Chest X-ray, PA view. Patient: 36 years old, sex F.
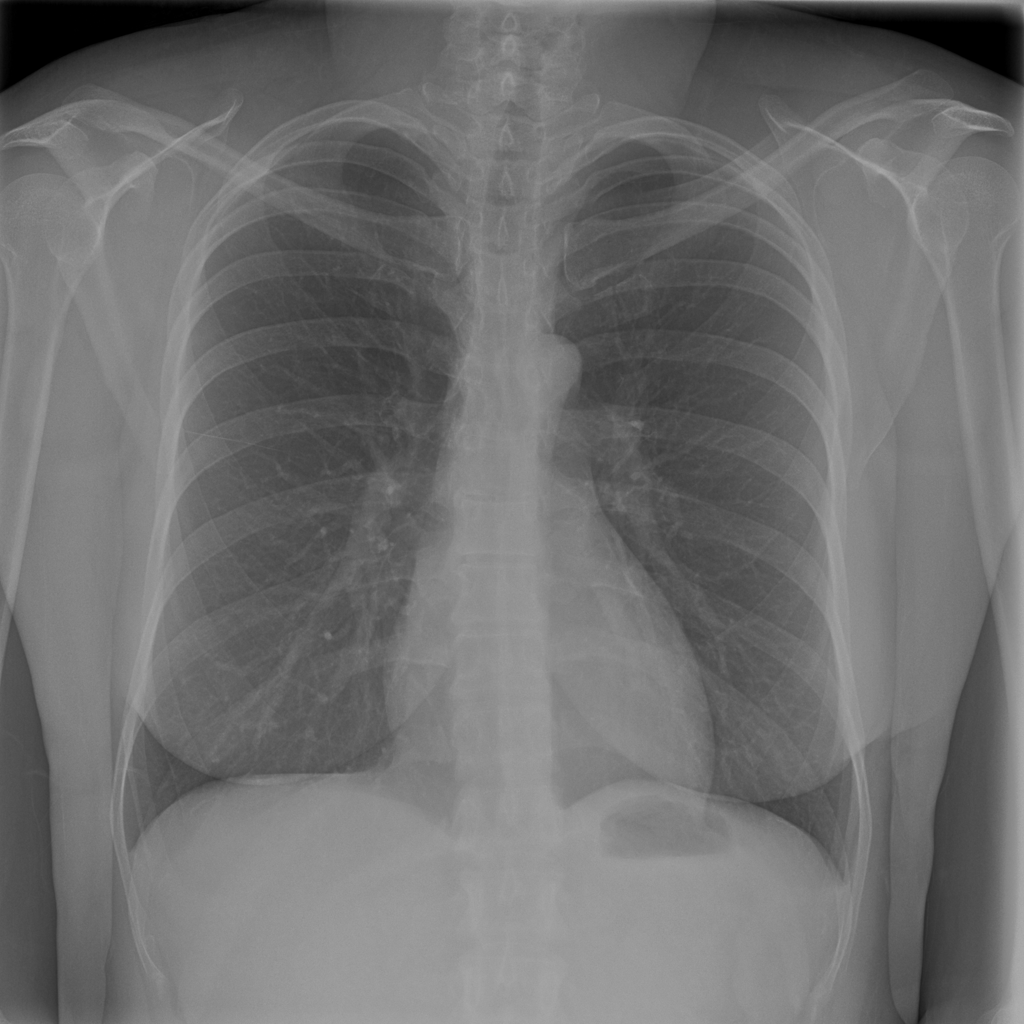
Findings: No Finding